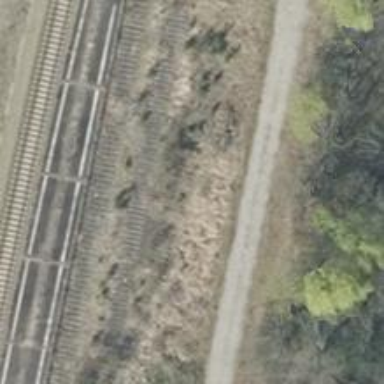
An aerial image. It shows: Abandoned railway yard.